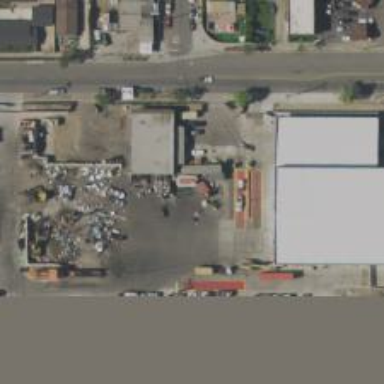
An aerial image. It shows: Yard for service or maintenance purposes.